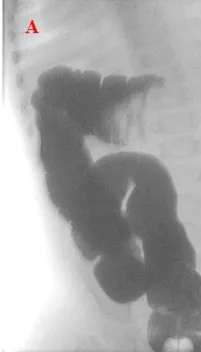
Hydrostatic reduction of intussusception using Gastrografin. Contrast solution (A). The first imaging shows the recurrence of the intussusception in the splenic flexure.
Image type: radiology (ct)